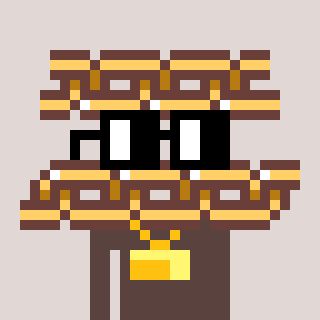
a pixel art character with square black glasses, a chain-shaped head and a darkbrown-colored body on a warm background